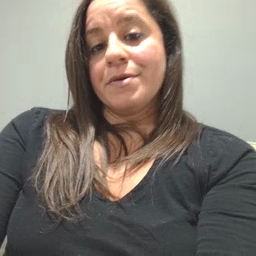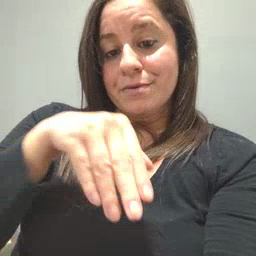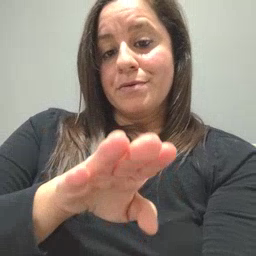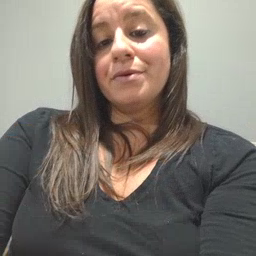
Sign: into